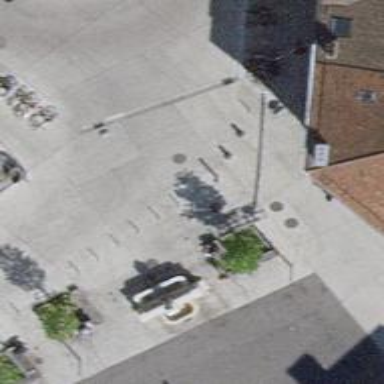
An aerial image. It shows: Rising bollard.